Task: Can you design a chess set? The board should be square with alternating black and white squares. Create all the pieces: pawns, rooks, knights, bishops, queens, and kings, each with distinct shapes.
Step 1855:
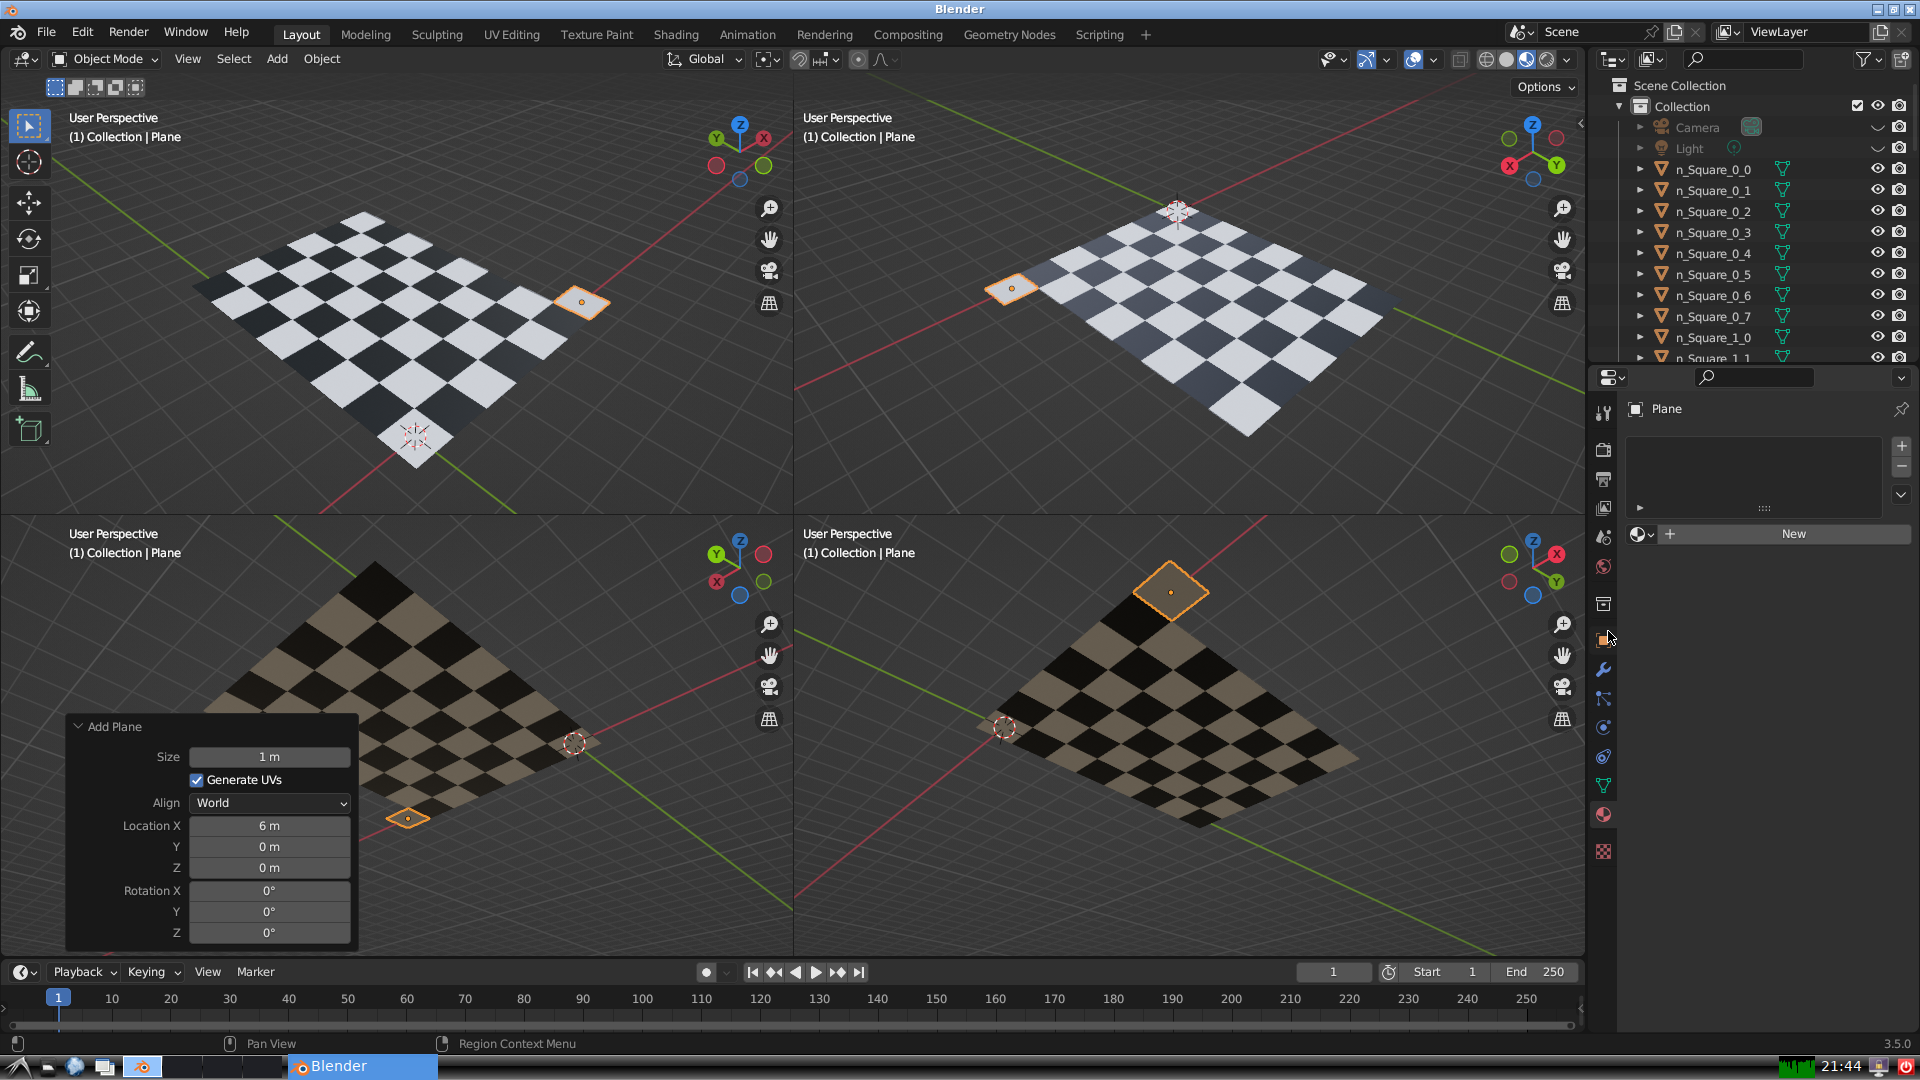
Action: click: no